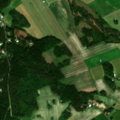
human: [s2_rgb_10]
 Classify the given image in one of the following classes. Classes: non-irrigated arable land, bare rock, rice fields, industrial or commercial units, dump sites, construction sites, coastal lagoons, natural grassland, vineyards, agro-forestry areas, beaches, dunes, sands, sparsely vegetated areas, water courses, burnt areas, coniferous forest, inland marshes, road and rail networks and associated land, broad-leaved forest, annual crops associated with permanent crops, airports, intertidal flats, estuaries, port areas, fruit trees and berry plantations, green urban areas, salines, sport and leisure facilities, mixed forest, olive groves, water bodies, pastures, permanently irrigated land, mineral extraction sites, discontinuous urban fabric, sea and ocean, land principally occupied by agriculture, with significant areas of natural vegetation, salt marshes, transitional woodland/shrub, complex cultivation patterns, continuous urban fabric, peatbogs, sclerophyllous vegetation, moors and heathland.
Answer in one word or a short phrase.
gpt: non-irrigated arable land, land principally occupied by agriculture, with significant areas of natural vegetation, coniferous forest, mixed forest